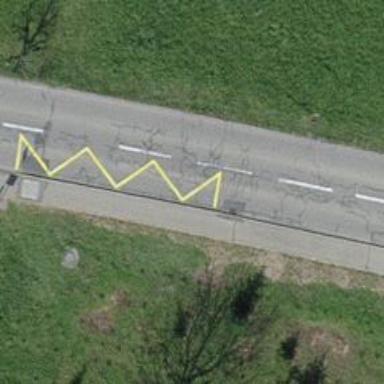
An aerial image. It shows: Bus stop with designated public transport stop position.